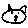
Label: cat